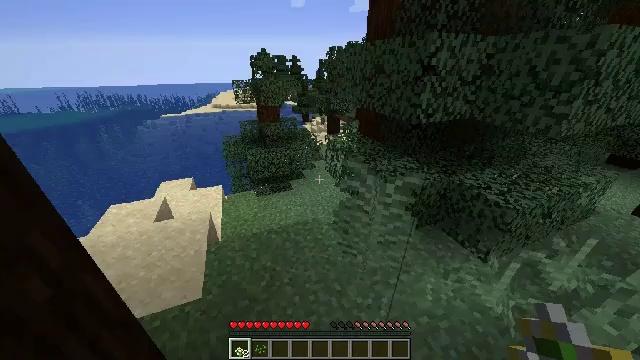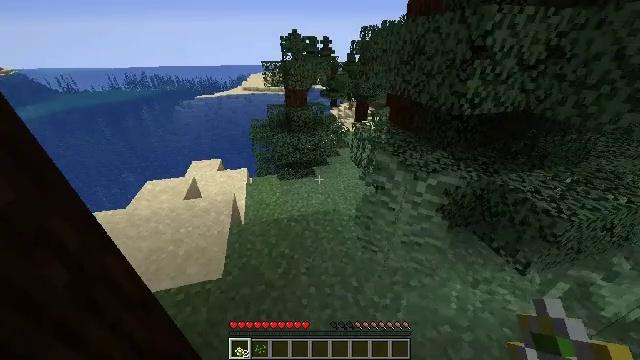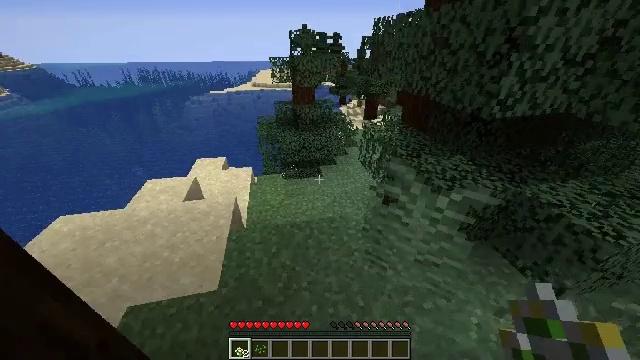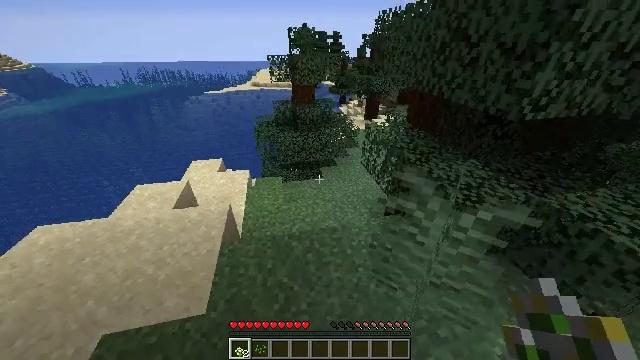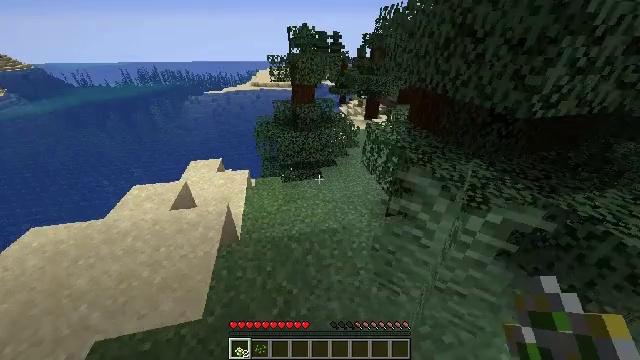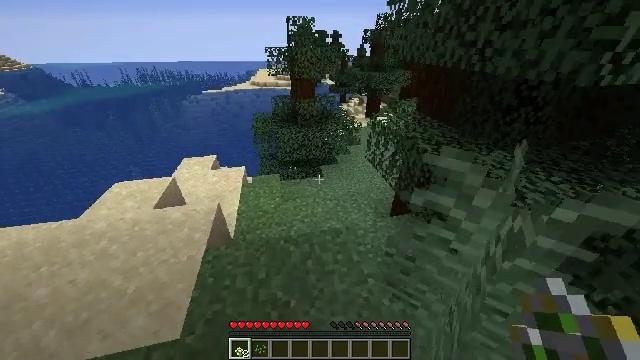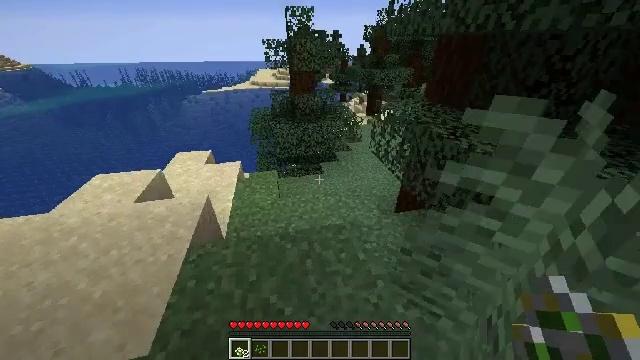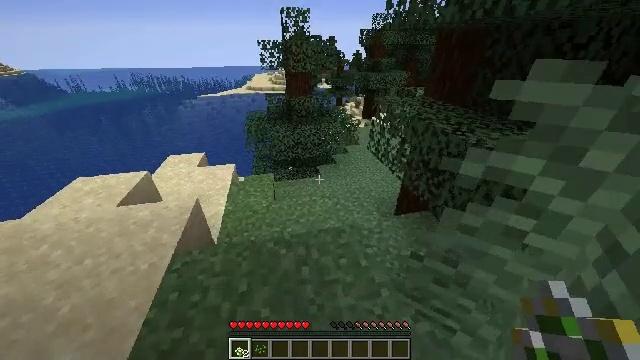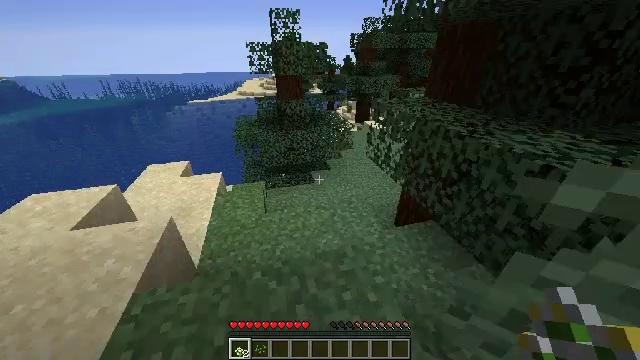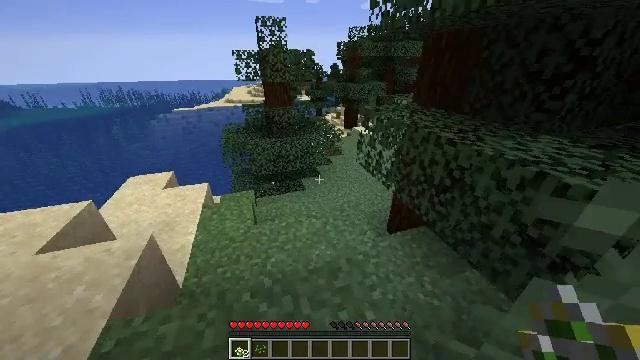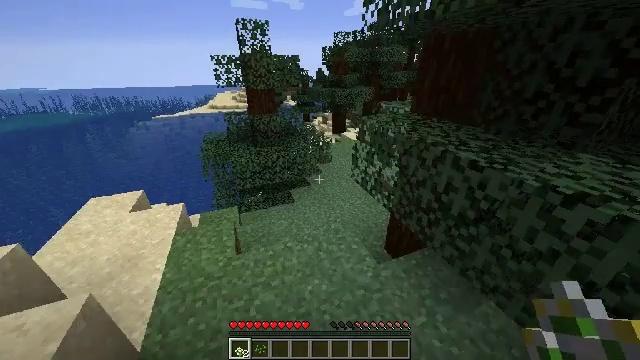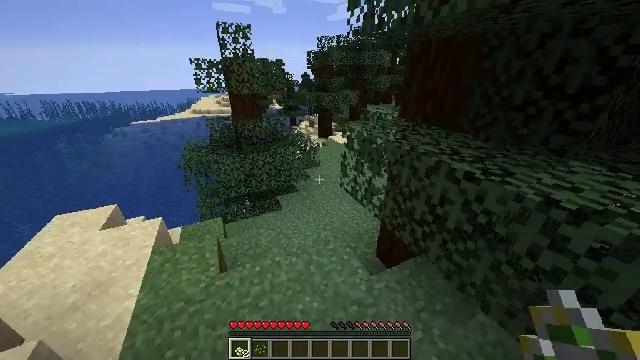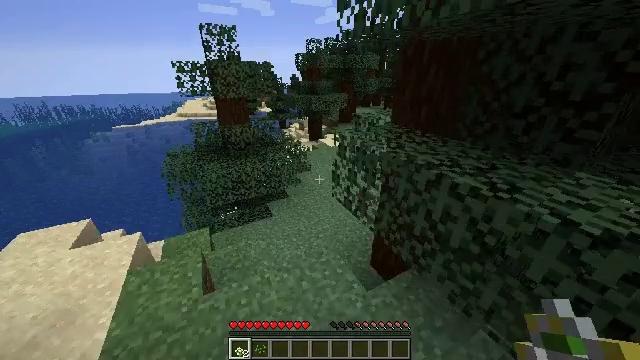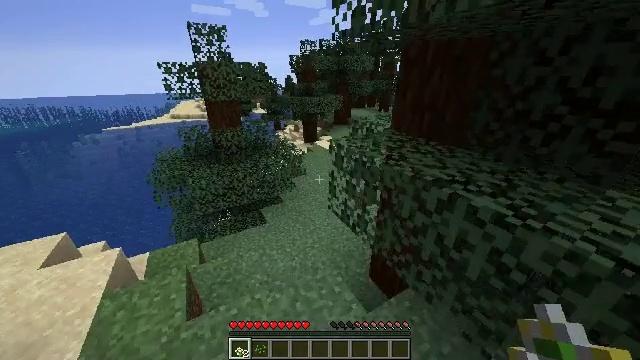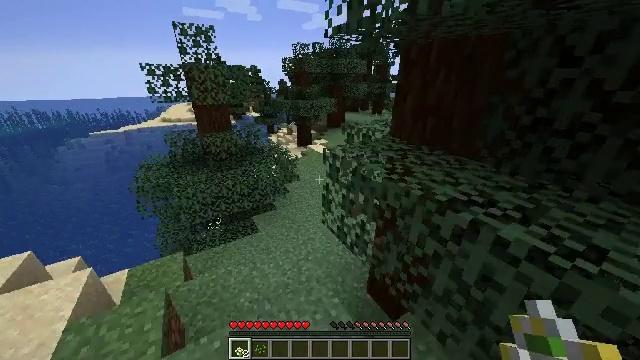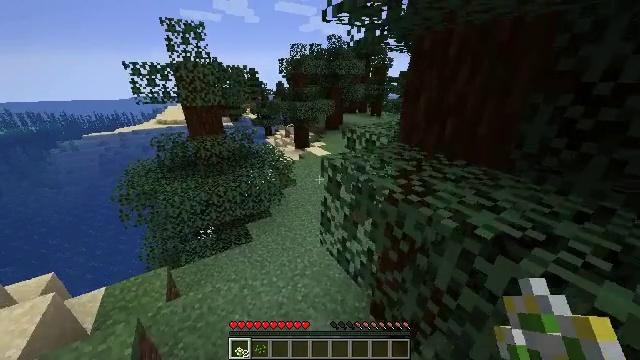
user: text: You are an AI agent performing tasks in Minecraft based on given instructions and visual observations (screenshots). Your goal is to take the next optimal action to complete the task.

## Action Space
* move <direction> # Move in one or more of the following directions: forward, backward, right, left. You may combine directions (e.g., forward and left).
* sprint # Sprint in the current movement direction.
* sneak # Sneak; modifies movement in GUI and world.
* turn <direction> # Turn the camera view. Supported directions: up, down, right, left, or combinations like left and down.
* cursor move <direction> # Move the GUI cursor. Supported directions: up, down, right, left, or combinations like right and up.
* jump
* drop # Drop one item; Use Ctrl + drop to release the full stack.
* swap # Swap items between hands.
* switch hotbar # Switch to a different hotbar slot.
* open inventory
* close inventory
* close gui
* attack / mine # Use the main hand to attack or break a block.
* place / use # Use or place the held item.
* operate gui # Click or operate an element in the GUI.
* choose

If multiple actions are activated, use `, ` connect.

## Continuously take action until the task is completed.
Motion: motion action
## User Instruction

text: Catch and defeat a cod.
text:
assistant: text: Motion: move forward, sprint, turn left and down
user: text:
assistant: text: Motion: move forward, sprint, turn left and down
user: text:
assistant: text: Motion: move forward, sprint
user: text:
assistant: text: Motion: move forward, sprint
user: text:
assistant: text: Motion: move forward, sprint
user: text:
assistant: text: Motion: move forward, sprint
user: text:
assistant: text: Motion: move forward, sprint, turn up
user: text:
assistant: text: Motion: move forward, sprint, turn right and up
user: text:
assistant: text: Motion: move forward, sprint, turn right and up
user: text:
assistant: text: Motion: move forward, sprint, turn right and up
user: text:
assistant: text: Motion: move forward, sprint, turn right
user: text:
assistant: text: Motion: move forward, sprint, turn right
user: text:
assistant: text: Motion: move forward, sprint, turn right
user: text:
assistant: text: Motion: move forward, sprint, turn right
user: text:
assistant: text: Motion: move forward, sprint
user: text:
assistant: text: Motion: move forward, sprint
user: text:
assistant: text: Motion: move forward, sprint
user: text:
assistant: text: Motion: move forward and move left, sprint
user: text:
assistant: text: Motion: move forward and move left, sprint
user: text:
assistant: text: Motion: move forward and move left, sprint
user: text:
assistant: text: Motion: move forward and move left, sprint
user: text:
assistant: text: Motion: move forward, sprint
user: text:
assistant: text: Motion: move forward
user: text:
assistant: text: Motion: move forward, turn right
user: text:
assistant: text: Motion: move forward, sprint, turn right
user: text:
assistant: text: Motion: move forward, sprint, turn right
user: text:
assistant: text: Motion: move forward, sprint, turn right
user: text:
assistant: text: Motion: move forward, sprint, turn right
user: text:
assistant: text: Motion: move forward, sprint, turn right
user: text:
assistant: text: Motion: move forward, sprint, turn right